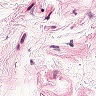
Metastatic tissue present: no